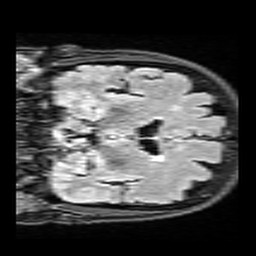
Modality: FLAIR
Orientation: coronal
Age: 67
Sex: female
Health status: healthy
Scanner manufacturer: siemens
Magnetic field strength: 3 T
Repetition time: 9 s
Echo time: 0.088 s